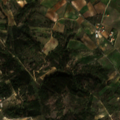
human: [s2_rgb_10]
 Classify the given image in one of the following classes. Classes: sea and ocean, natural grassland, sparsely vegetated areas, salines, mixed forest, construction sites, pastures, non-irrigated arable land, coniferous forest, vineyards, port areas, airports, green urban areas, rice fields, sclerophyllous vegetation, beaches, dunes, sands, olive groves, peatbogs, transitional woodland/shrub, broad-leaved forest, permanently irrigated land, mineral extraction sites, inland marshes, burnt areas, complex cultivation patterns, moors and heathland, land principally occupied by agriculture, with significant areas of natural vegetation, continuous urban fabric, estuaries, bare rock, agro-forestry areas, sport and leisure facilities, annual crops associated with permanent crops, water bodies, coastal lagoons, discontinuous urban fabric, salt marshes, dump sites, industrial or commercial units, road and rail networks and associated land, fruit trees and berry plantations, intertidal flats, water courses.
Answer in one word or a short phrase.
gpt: vineyards, complex cultivation patterns, land principally occupied by agriculture, with significant areas of natural vegetation, mixed forest